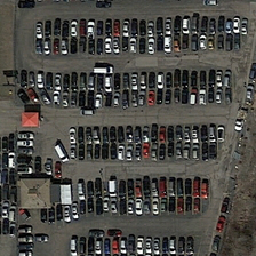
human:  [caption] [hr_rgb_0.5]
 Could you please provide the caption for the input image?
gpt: there is few space for even one car to park in this crammed parking lot .

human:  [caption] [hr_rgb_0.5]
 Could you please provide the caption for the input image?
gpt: We can see a trapezoidal parking lot full of cars.

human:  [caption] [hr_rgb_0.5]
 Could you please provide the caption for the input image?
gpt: I can see a trapezoid parking lot full of cars.

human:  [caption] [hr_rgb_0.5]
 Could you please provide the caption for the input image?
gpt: We can see a trapezoid parking lot full of cars.

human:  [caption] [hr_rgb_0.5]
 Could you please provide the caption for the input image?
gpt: a grey pavilion is in the center of the parking .